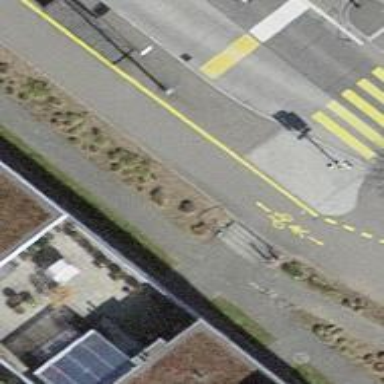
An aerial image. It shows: Road with steps.